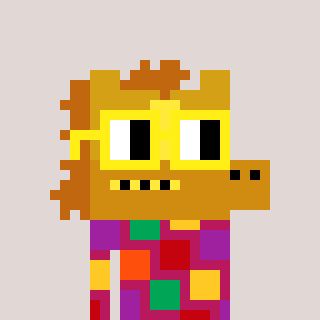
a pixel art character with square yellow glasses, a yellow horse-shaped head and a darkpink-colored body on a warm background